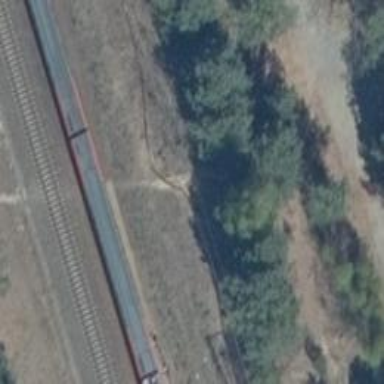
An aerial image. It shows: Railway yard in service.